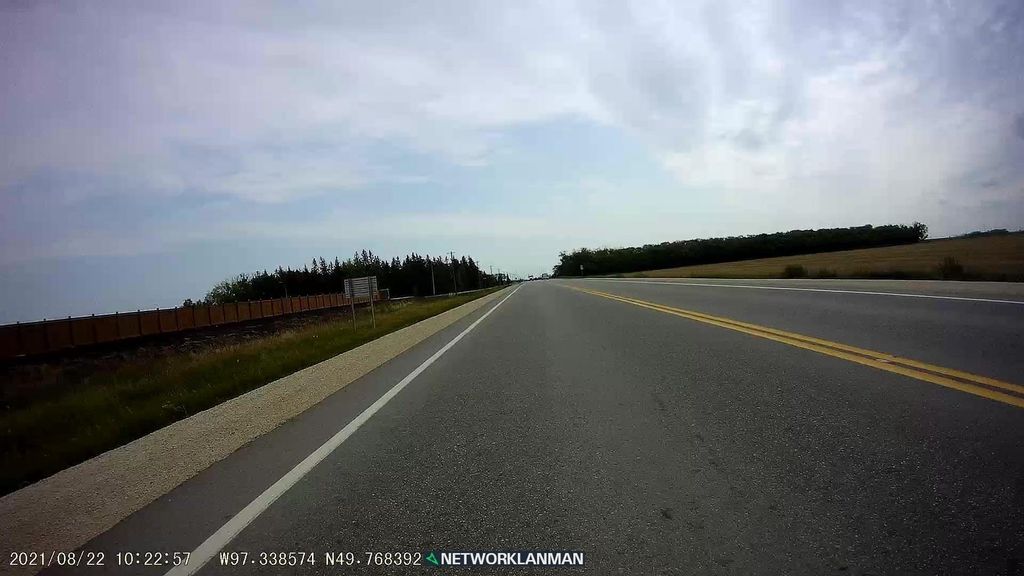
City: winnipeg